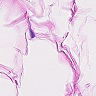
Metastatic tissue present: no